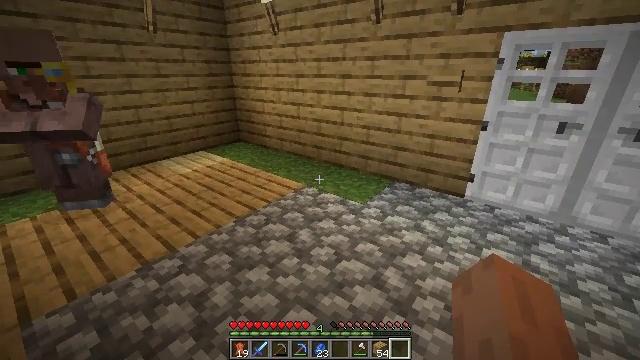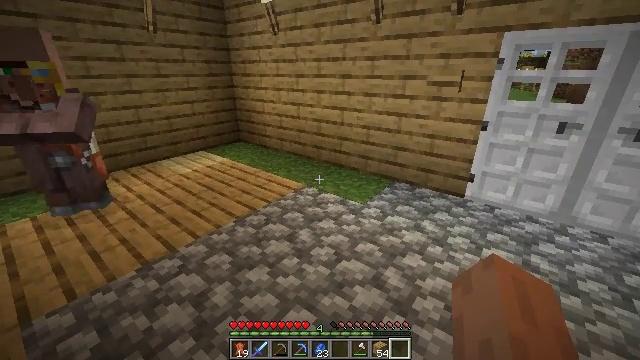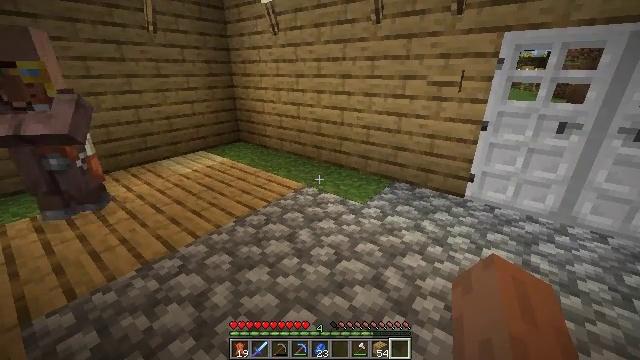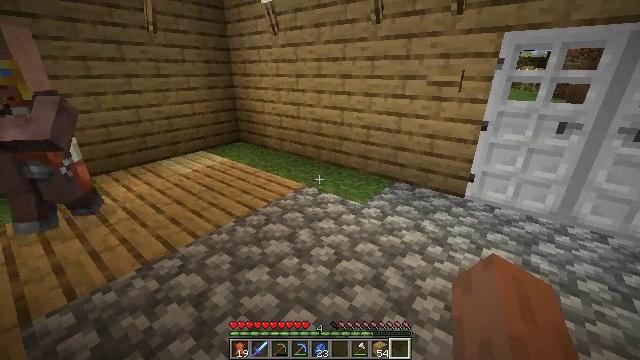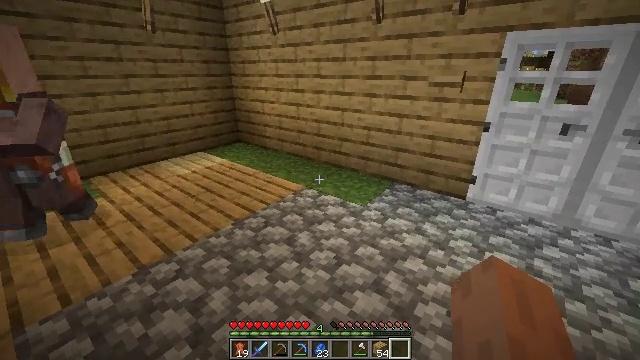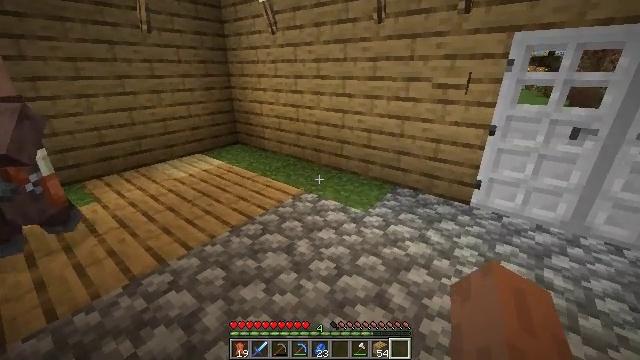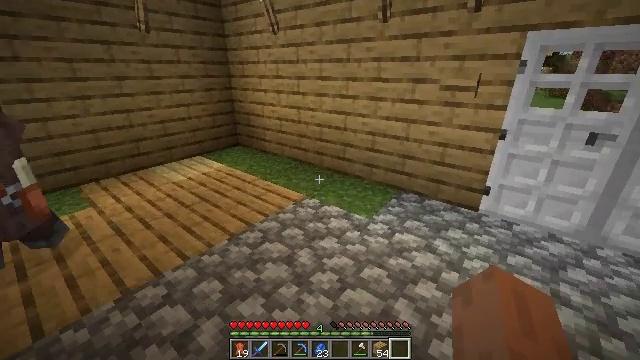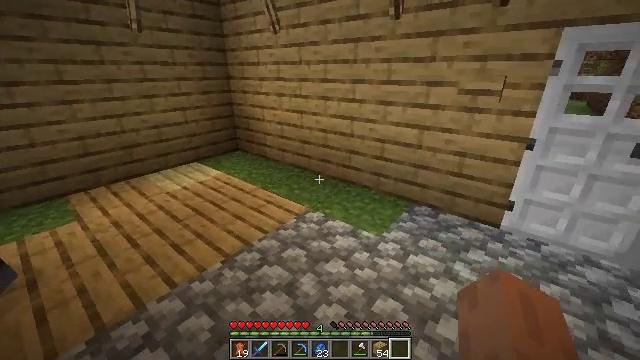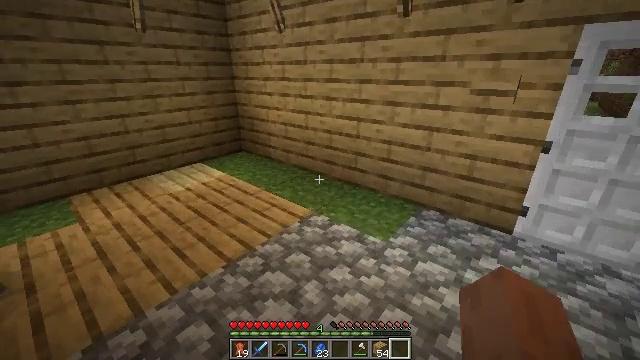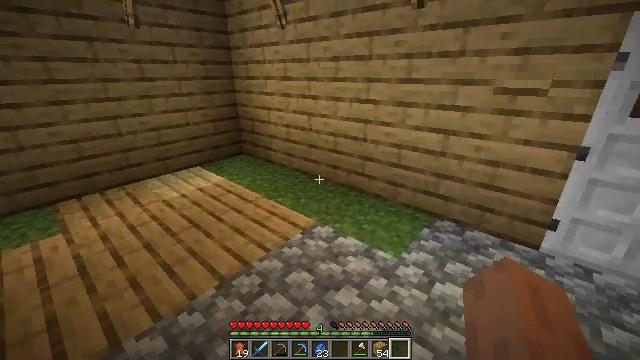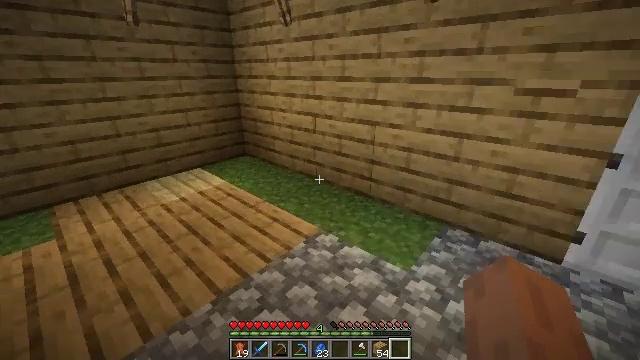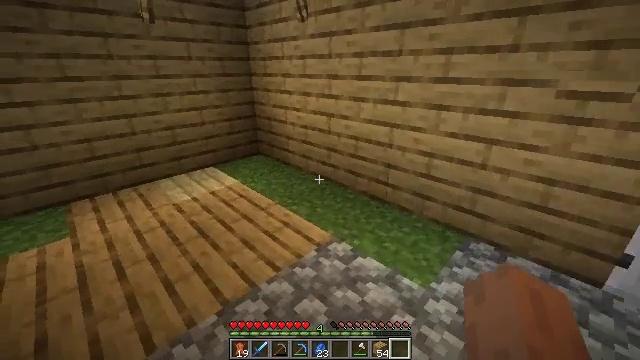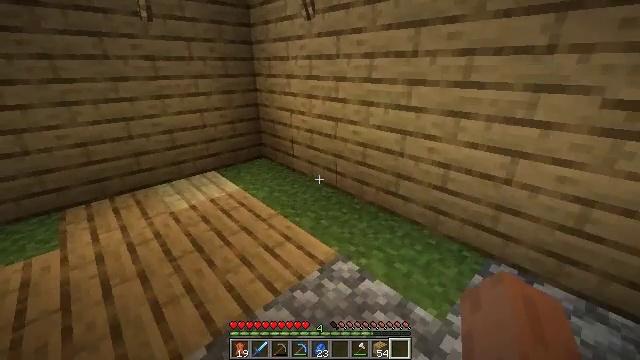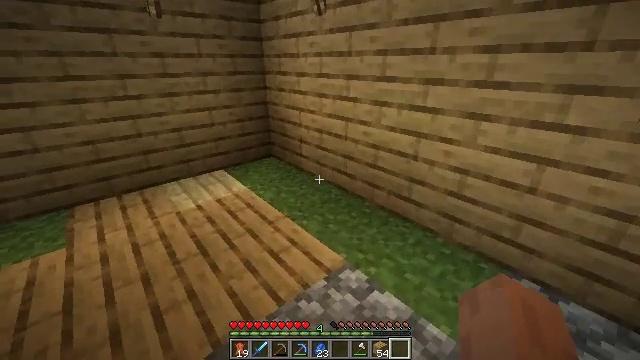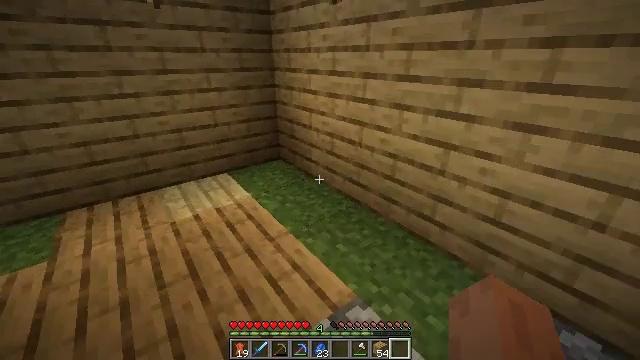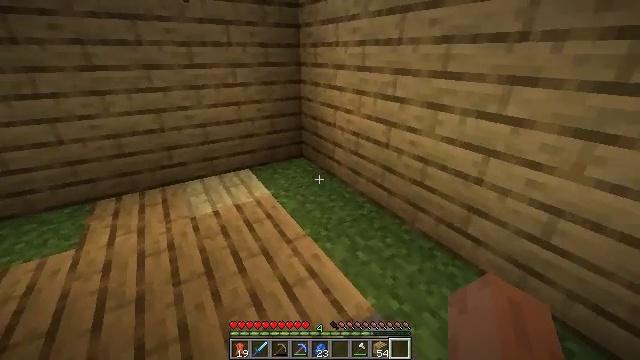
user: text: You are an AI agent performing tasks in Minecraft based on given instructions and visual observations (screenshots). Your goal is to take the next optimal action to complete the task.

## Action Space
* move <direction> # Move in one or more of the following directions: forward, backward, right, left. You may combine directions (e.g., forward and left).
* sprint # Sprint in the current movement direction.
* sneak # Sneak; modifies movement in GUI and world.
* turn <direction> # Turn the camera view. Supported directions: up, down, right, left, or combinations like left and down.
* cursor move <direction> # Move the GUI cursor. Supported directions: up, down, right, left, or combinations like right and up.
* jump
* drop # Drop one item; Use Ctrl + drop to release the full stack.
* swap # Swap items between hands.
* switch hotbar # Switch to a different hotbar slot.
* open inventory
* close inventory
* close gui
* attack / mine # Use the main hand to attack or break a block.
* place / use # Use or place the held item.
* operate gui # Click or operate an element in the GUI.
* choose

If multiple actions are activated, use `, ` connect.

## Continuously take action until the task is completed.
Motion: motion action
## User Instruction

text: Break the bookshelf for books.
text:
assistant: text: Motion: no_op
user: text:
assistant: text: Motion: no_op
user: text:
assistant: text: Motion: no_op
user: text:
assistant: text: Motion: move forward
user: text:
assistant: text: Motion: move forward
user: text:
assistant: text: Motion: move forward
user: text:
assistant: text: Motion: move forward
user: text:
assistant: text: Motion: move forward, turn left
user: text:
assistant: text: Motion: move forward
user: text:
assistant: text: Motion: move forward, turn left
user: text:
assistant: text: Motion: move forward, turn left
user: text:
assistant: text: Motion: move forward, turn left
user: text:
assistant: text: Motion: move forward, turn left
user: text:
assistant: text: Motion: move forward, turn left
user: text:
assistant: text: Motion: move forward, turn left
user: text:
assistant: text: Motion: turn left
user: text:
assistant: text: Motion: turn left
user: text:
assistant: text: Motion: turn left
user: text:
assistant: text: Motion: turn left
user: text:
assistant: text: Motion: turn left
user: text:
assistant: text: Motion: turn left
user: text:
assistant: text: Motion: turn left
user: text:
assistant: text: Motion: no_op
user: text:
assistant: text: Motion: no_op
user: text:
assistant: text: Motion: no_op
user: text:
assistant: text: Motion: no_op
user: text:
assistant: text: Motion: no_op
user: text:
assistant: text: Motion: no_op
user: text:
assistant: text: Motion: no_op
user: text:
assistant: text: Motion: no_op